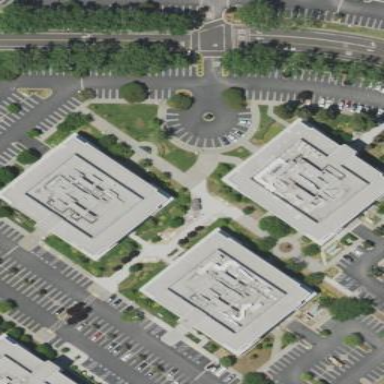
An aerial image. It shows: Office building.